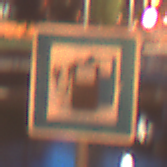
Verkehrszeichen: LadestationFuerElektrofahrzeuge
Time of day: Night
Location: Outdoor (Urban)
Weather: PartlyCloudy
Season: NotSpecified
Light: Artificial